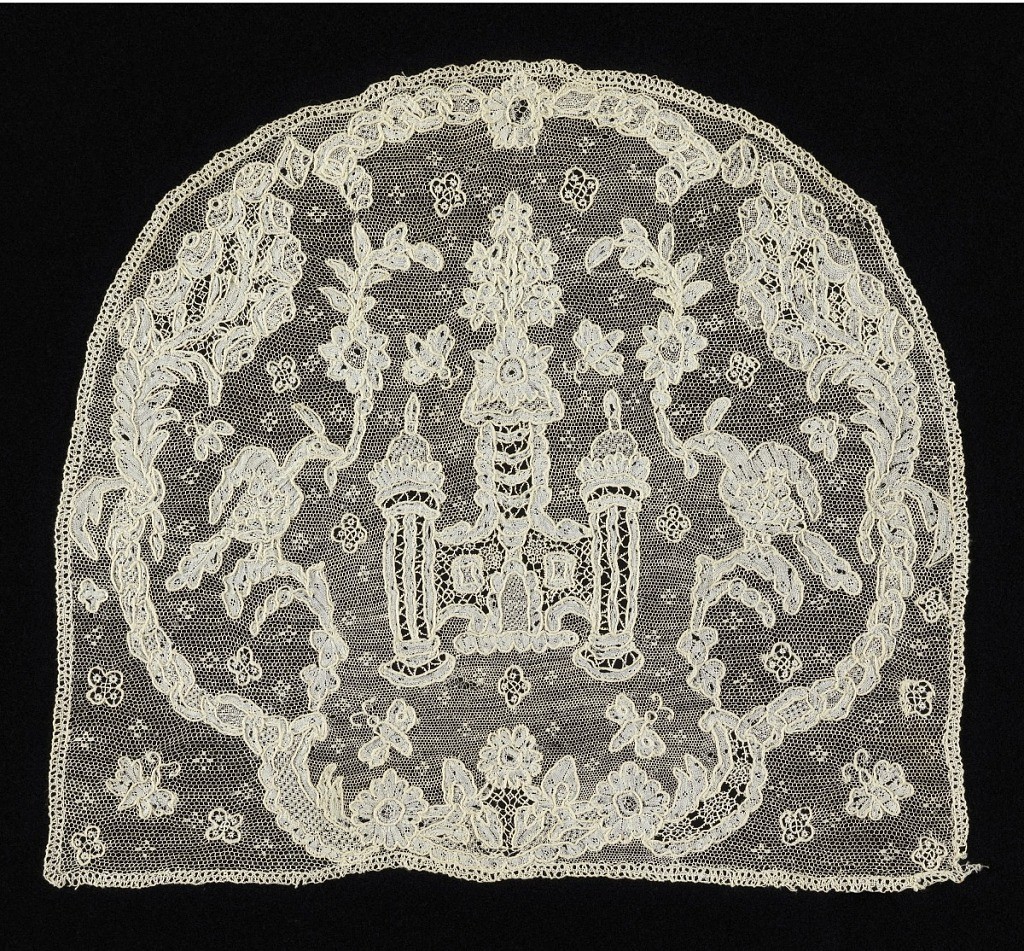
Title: Cap crown
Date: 18th century
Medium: linen Technique: needle lace
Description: Cap crown with an architectural center motif surrounded by elaborate garland of ribbon and floral forms.